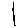
Label: line